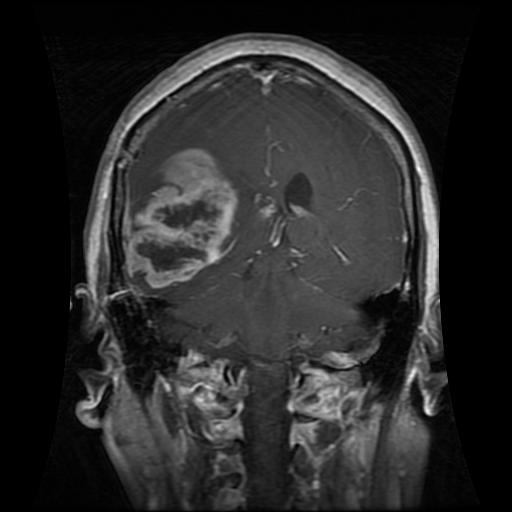
Label: glioma